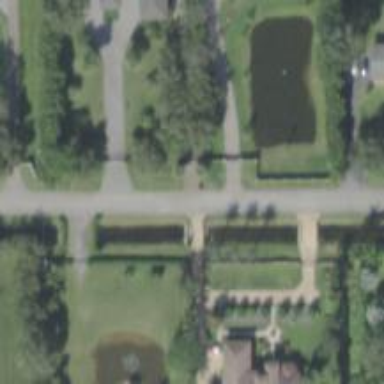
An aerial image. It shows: Driveway.